You are looking at a signal-to-image encoding: consecutive vibration samples arranged as the rows of a grayscale square. Classify the bearing condition as one of: normal, inner_race, outer_race, ball.
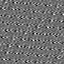
Answer: inner_race